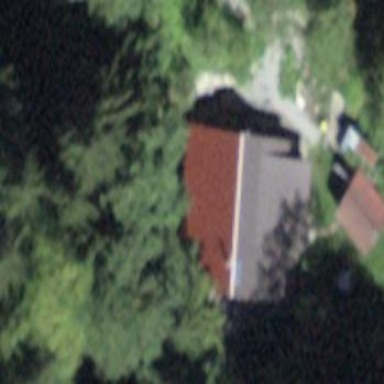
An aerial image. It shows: Cabin.